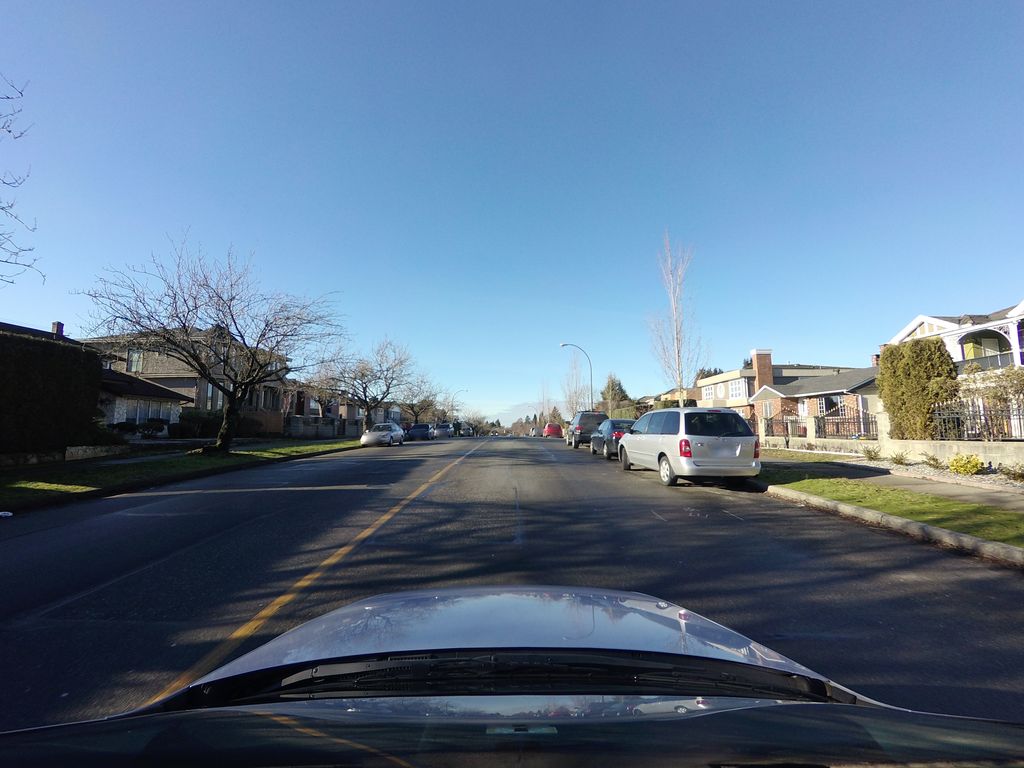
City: vancouver